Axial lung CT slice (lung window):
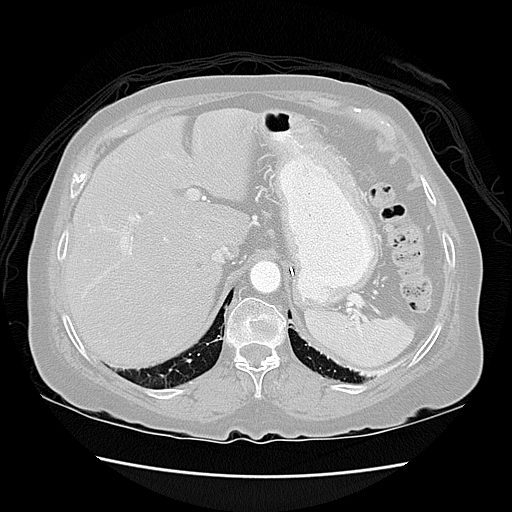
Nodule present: no